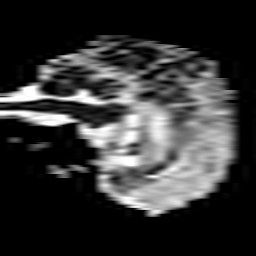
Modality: ADC
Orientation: sagittal
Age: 63
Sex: male
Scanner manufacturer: philips
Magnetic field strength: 3 T
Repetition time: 4.599 s
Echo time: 0.07336 s